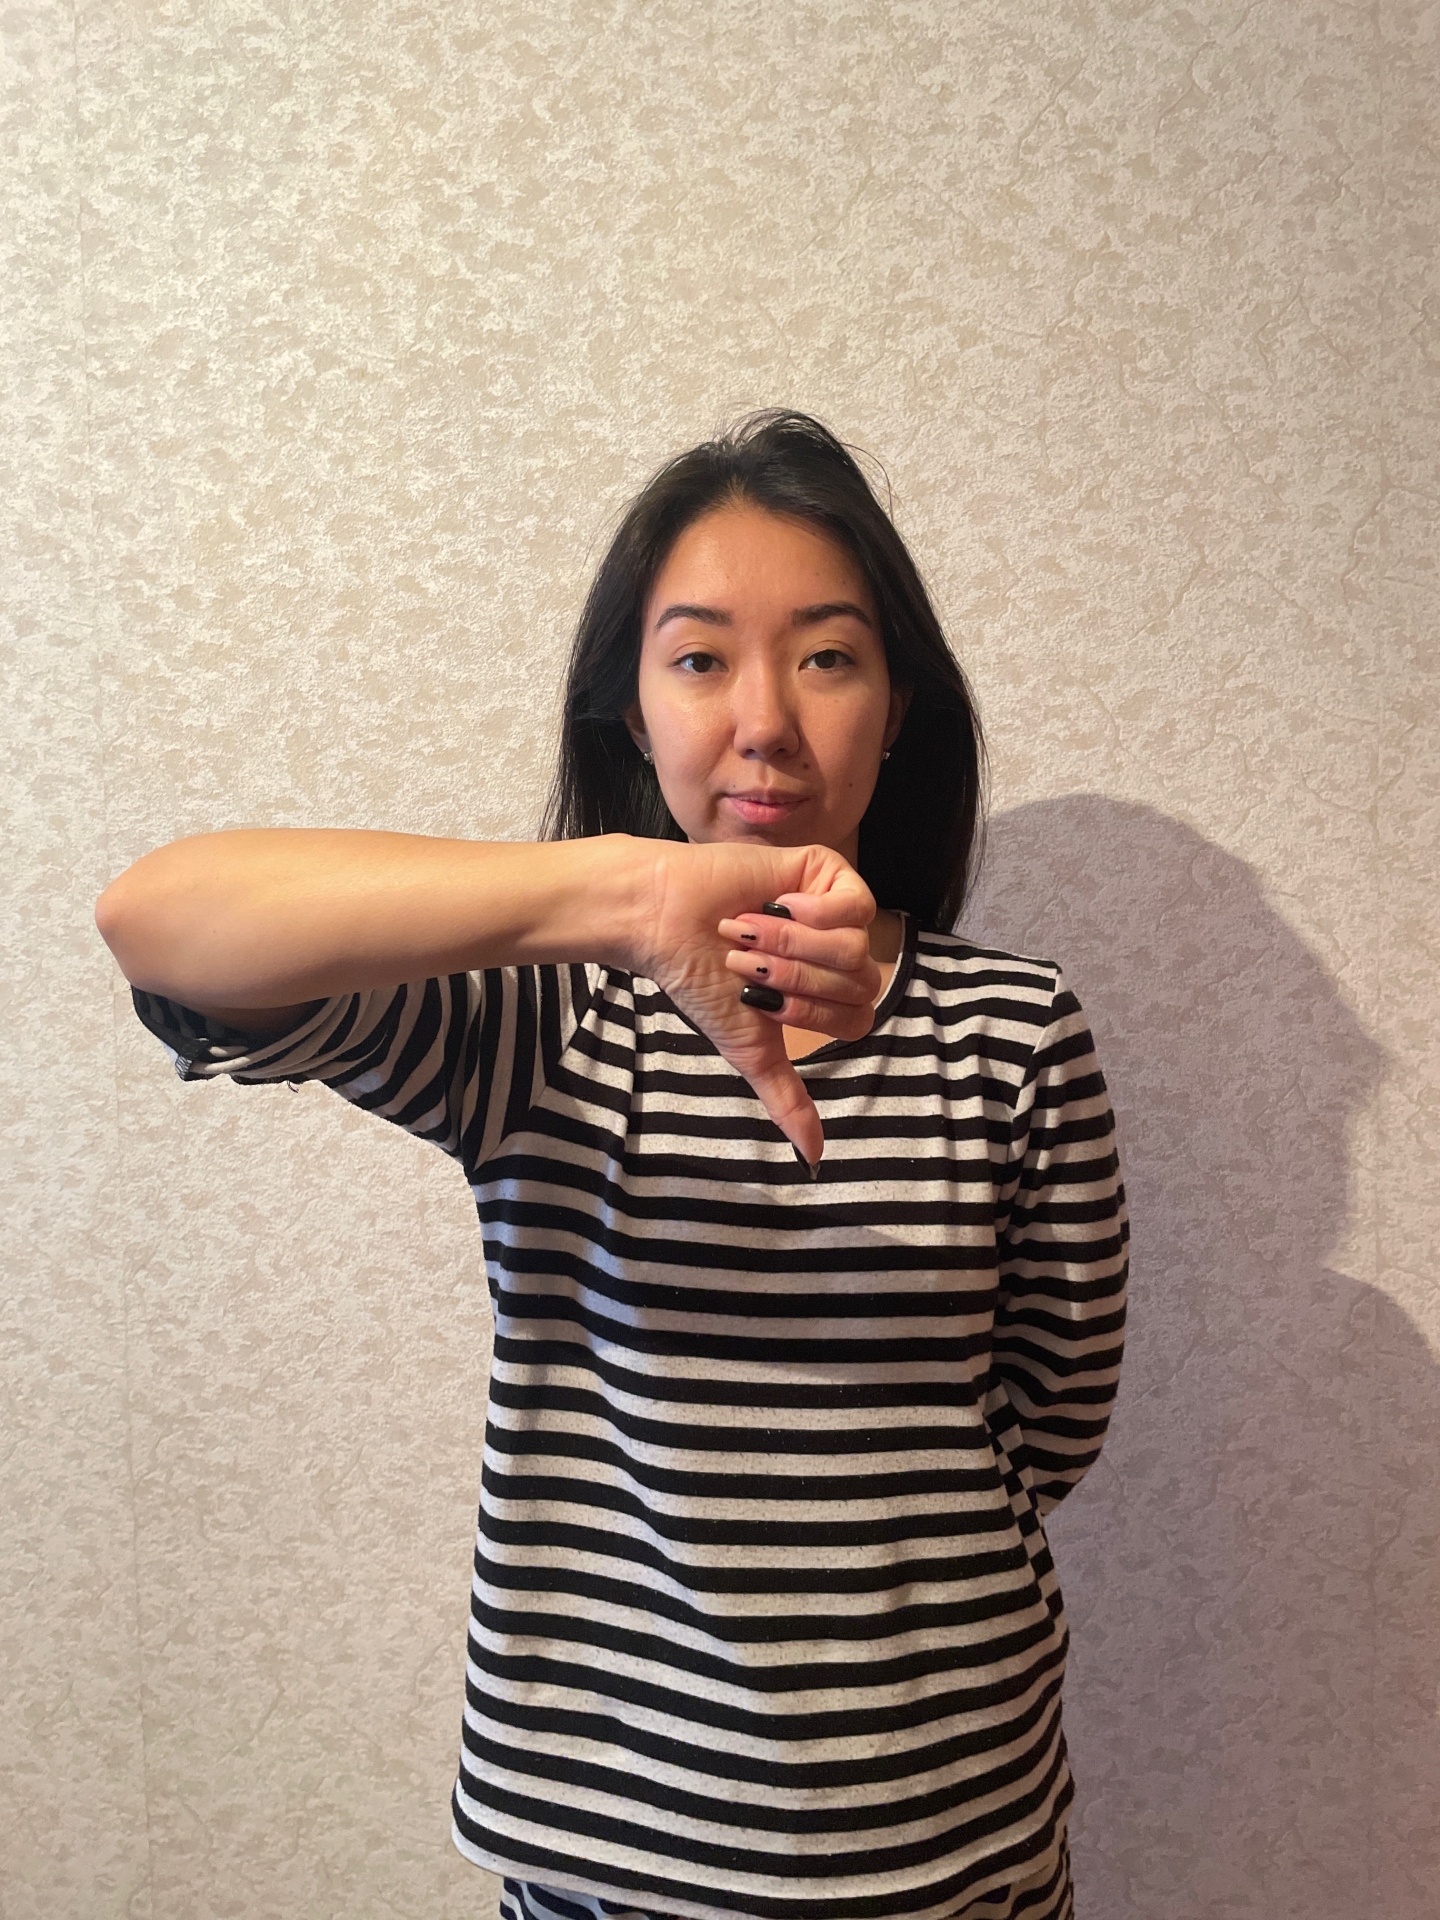
Label: clear